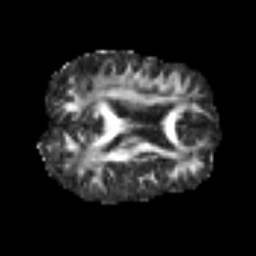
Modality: FA
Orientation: axial
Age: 62
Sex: male
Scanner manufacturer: siemens
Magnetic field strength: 3 T
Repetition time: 6.1 s
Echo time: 0.101 s